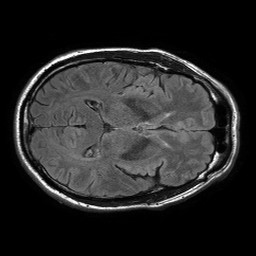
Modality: FLAIR
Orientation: axial
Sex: male
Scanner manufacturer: philips
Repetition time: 11 s
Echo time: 0.125 s